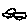
Label: car